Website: macys
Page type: gifting
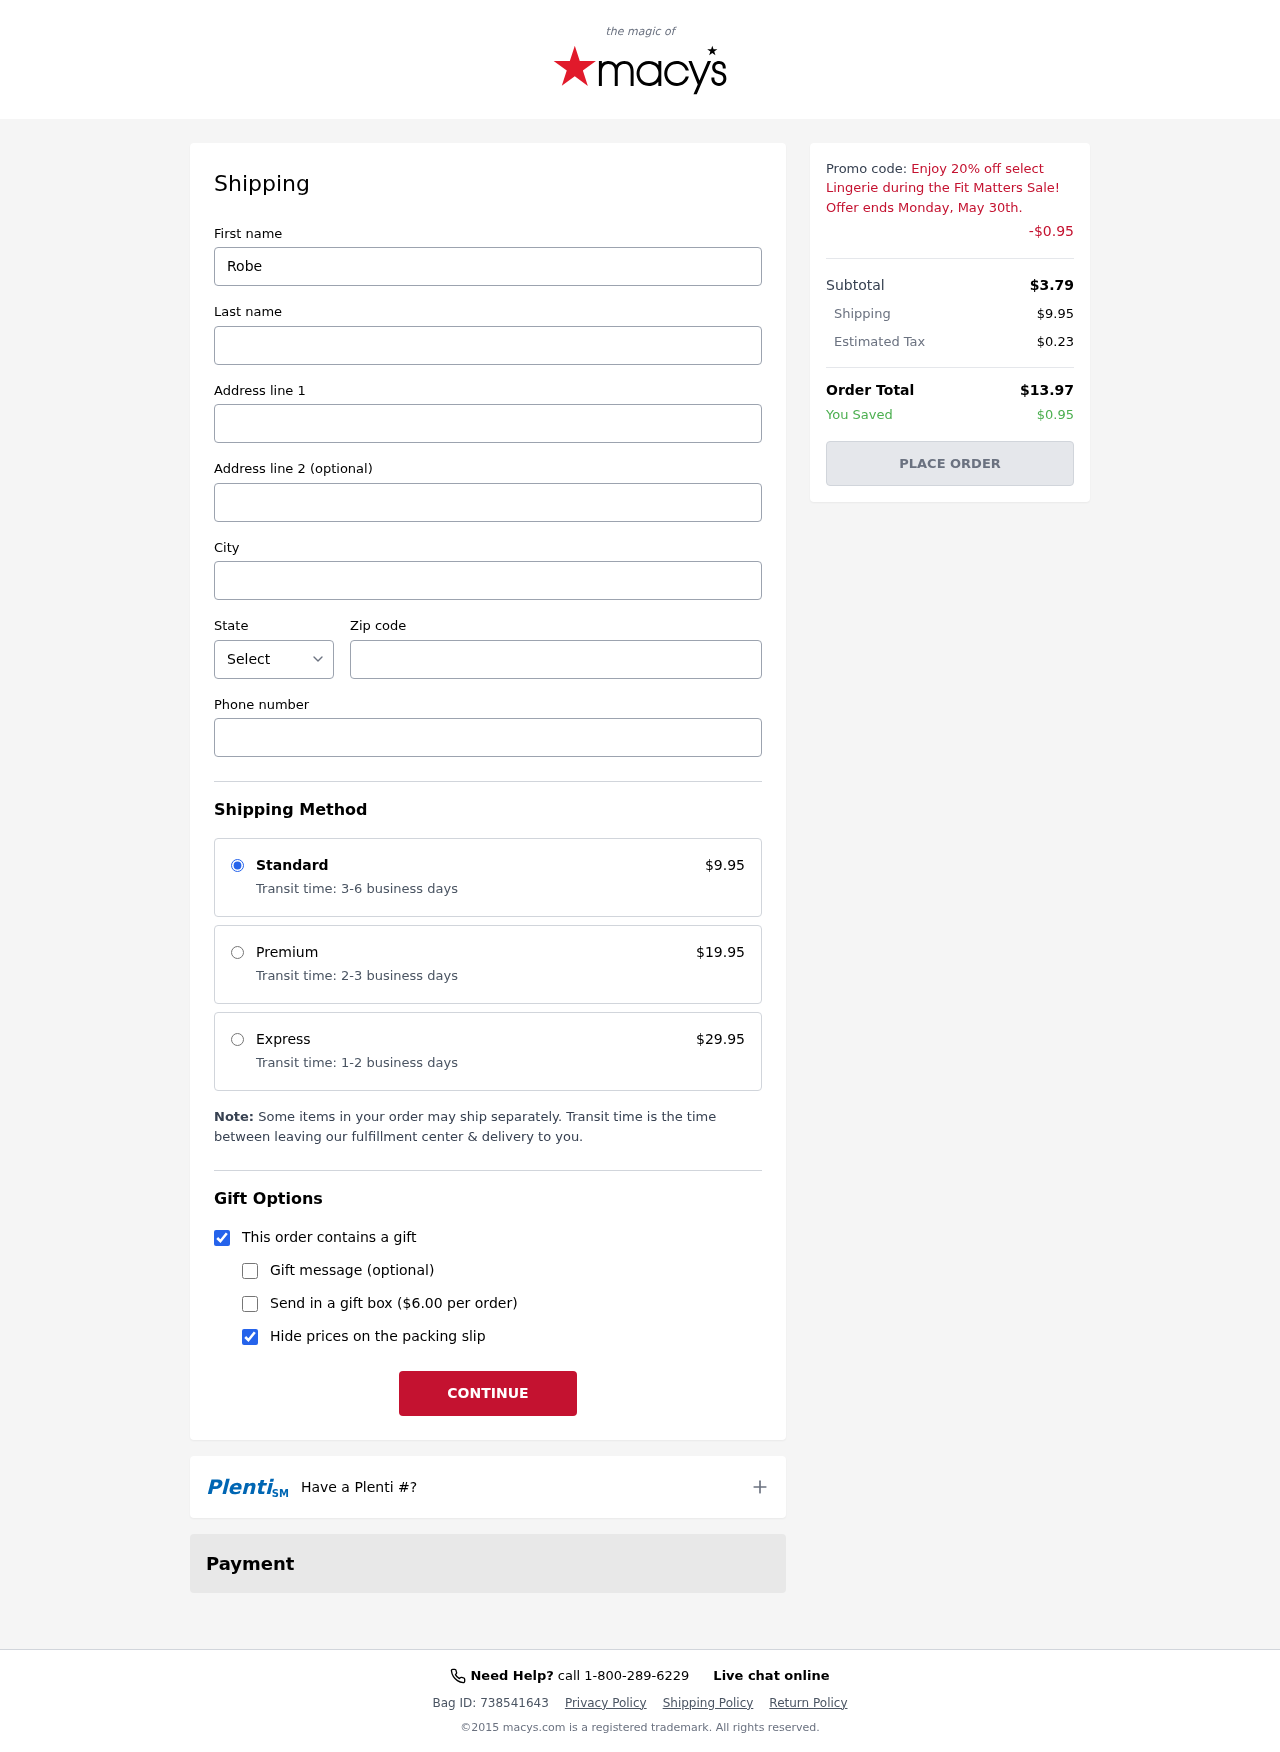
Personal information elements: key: PII_CITY
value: Bridgeston
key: PII_FIRSTNAME
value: Robert
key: PII_LASTNAME
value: Raymond
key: PII_PHONE
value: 6386912284
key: PII_POSTCODE
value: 93388
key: PII_STATE_ABBR
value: MI
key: PII_STREET
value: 936 Campbell Grove
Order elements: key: ORDER_SHIPPING_COST
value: $9.95
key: ORDER_DISCOUNT
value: -$0.95
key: ORDER_SUBTOTAL
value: $3.79
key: ORDER_TAX
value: $0.23
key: ORDER_TOTAL
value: $13.97
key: ORDER_SAVINGS
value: $0.95